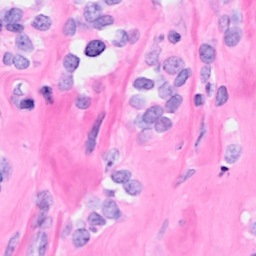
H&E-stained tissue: Breast